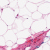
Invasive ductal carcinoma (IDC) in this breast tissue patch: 0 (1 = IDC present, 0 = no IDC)